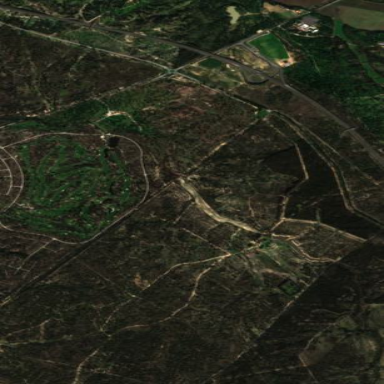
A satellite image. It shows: Forest area with trees and grassland known as dehesa.